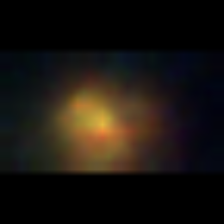
Taxon: NanoPlankton
Group: Other